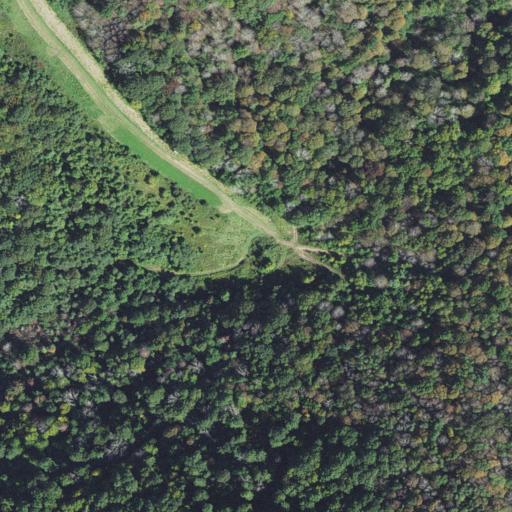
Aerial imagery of gap in North Carolina named Little Pine Gap containing deciduous forest and pasture